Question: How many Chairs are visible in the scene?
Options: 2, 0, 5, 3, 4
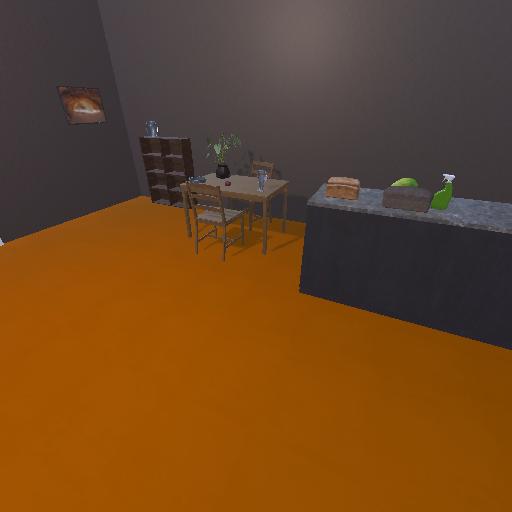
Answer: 2